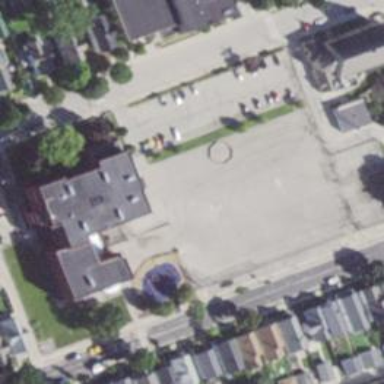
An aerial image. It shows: Schoolyard designated as leisure land.